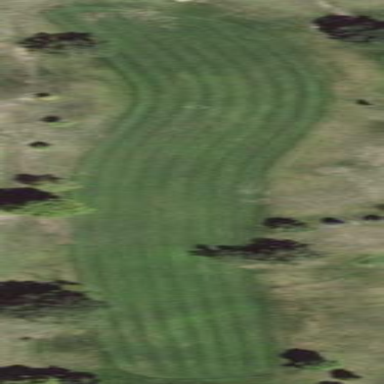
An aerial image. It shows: Scenic golf fairway.